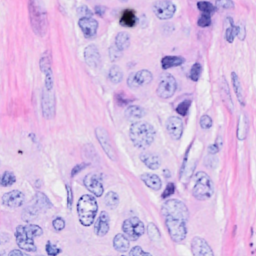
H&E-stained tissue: Breast